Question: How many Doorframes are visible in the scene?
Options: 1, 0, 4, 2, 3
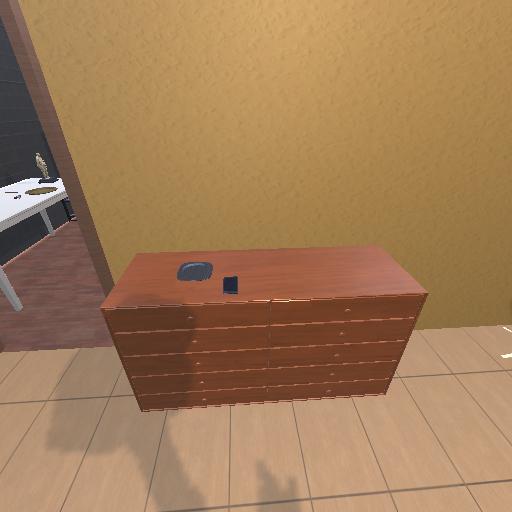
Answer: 1